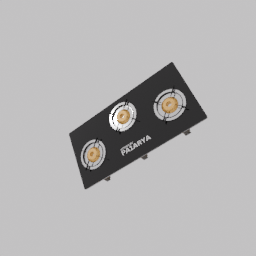
Label: appliances